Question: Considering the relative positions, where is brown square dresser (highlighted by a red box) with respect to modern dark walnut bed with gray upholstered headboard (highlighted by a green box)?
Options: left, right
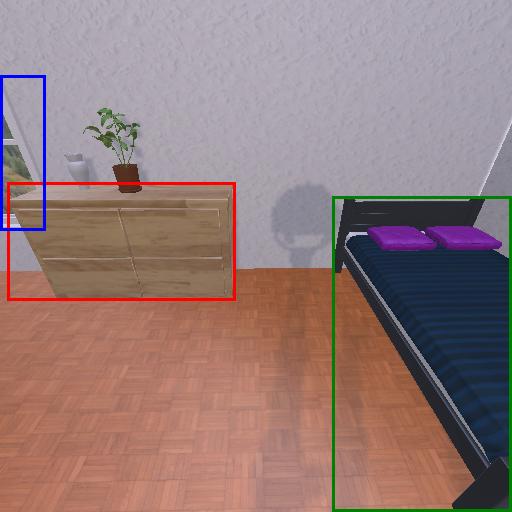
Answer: left